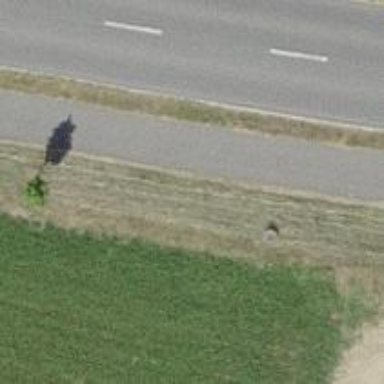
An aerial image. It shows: Cycleway.